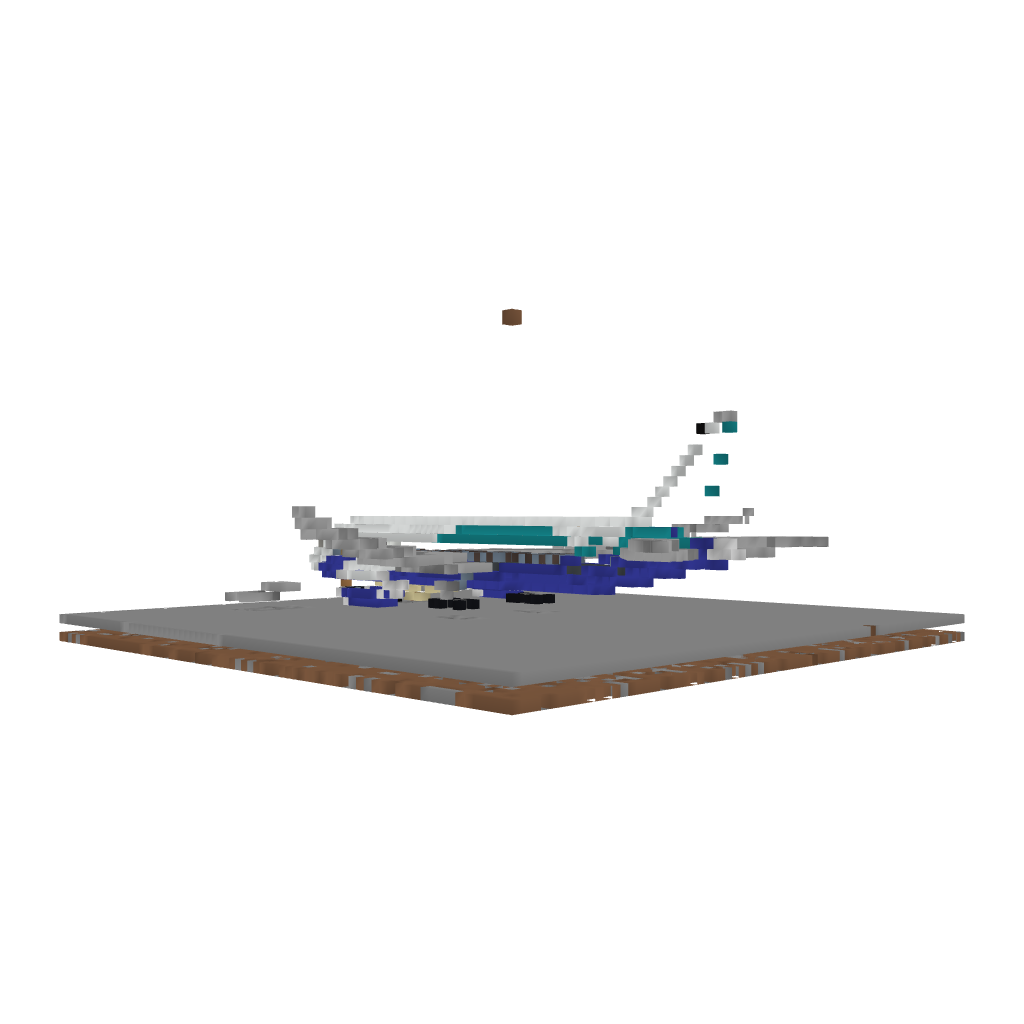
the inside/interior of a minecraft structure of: Simple Airplane